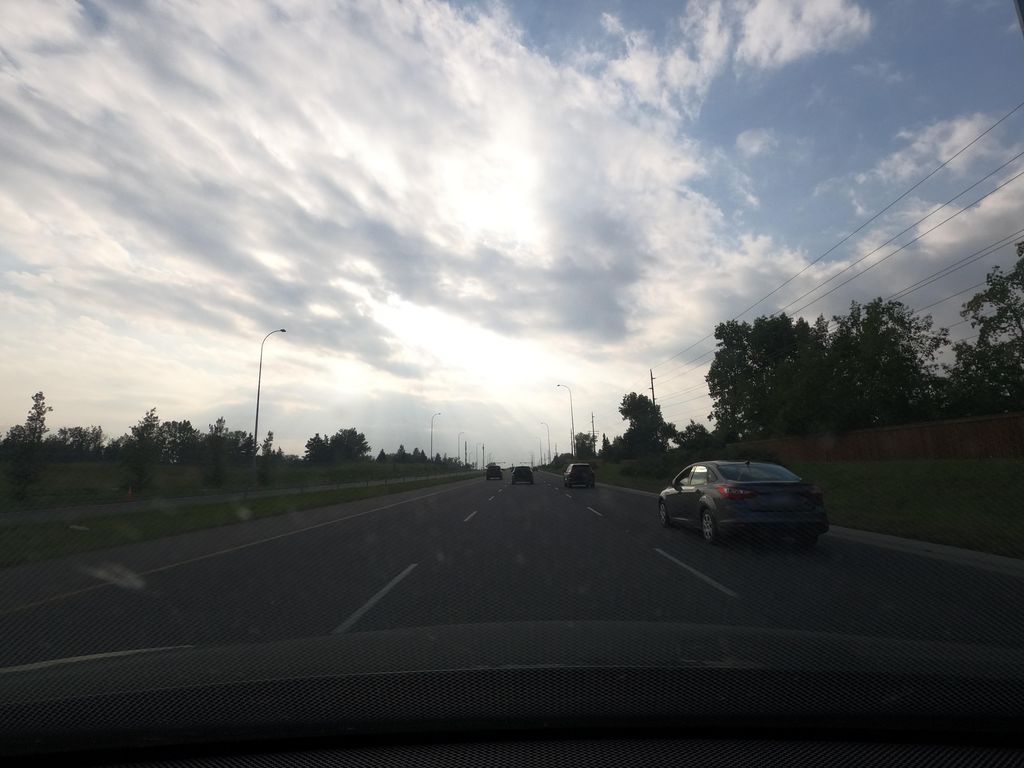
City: calgary